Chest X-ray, PA view. Patient: 73 years old, sex M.
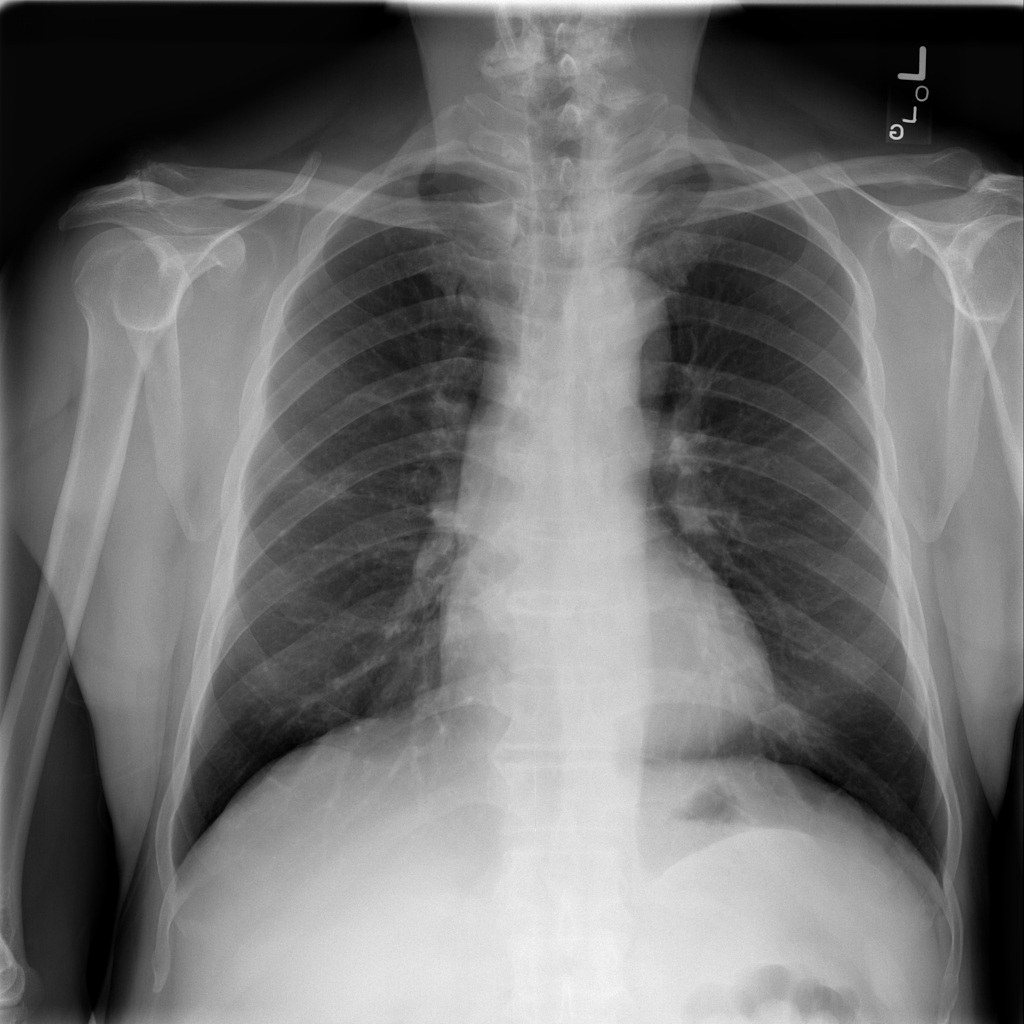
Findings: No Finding